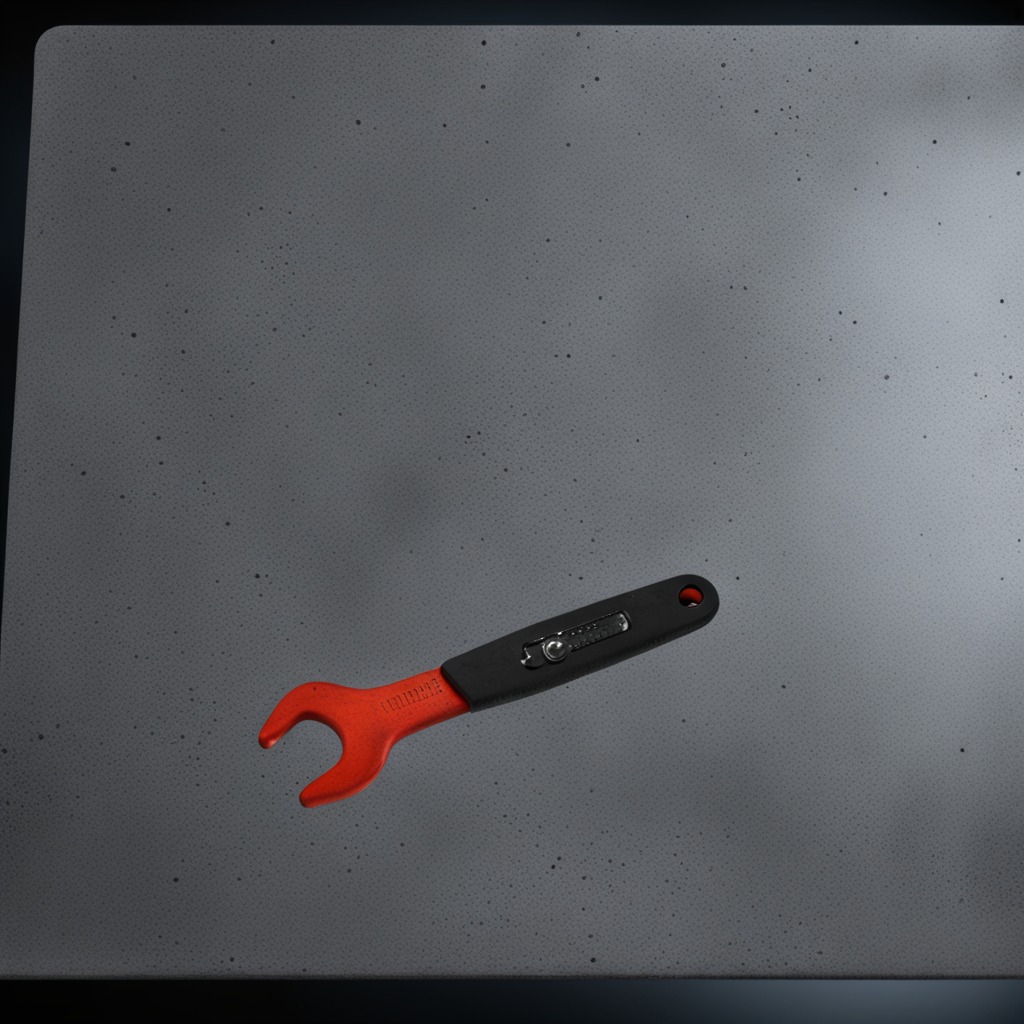
An wrench lies on the clean granite table inside a workshop at night.